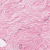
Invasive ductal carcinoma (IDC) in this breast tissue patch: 0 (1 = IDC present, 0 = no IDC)